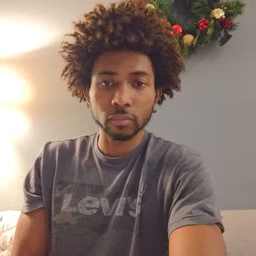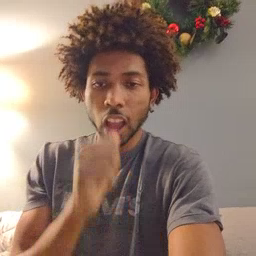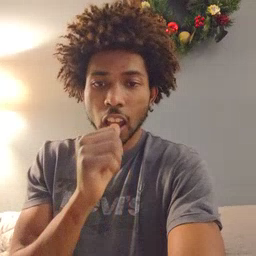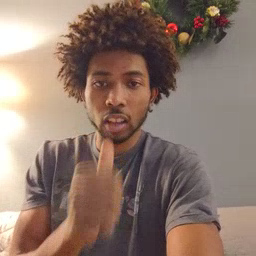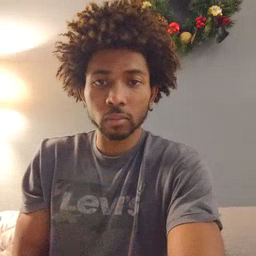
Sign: nuts